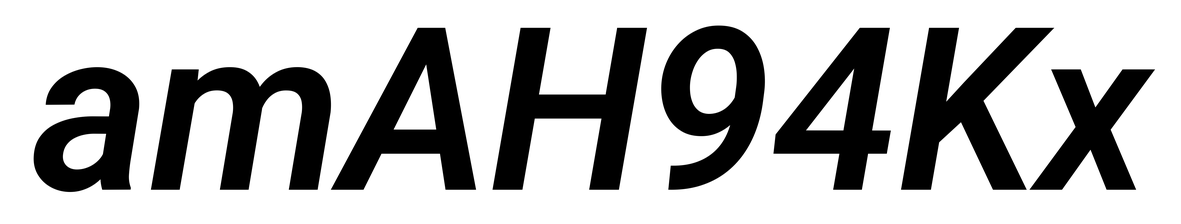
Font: Roboto-Italic_SemiBold_Italic